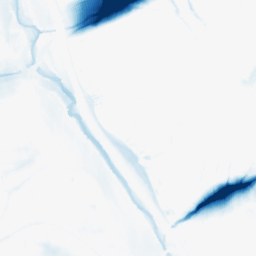
Category: morphological
Decomposition family: morphological_ellipse
Decomposition parameters: operation: closing
width: 50
height: 20
Upsampling method: quartic
Upsampling parameters: scale: 4
Upsampling scale: 4